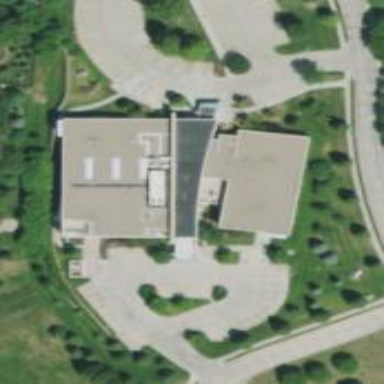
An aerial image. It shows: Office building.